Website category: phone
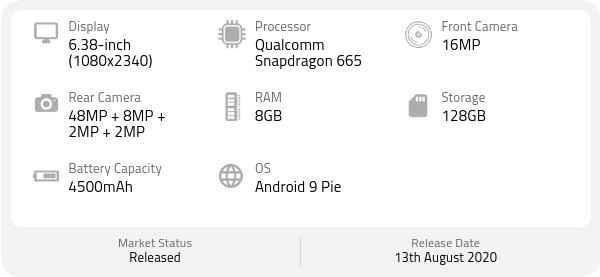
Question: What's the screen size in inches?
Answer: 6.38-inch

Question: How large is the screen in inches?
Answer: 6.38-inch

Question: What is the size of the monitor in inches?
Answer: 6.38-inch

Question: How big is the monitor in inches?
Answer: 6.38-inch

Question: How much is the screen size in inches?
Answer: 6.38-inch

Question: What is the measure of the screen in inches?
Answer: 6.38-inch

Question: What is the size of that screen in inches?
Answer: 6.38-inch

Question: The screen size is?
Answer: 6.38-inch

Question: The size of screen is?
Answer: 6.38-inch

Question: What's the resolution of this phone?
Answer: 1080x2340

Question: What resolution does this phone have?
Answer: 1080x2340

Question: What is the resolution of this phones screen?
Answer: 1080x2340

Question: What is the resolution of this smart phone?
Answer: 1080x2340

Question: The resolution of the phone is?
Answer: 1080x2340

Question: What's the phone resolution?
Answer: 1080x2340

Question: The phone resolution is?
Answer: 1080x2340

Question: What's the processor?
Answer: Qualcomm Snapdragon 665

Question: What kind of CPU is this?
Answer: Qualcomm Snapdragon 665

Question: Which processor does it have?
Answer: Qualcomm Snapdragon 665

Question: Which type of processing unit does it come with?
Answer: Qualcomm Snapdragon 665

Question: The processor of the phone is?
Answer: Qualcomm Snapdragon 665

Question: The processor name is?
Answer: Qualcomm Snapdragon 665

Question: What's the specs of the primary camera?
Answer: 48MP + 8MP + 2MP + 2MP

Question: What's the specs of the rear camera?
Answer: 48MP + 8MP + 2MP + 2MP

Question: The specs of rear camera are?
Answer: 48MP + 8MP + 2MP + 2MP

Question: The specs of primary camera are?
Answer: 48MP + 8MP + 2MP + 2MP

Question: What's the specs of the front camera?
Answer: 16MP

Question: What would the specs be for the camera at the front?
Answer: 16MP

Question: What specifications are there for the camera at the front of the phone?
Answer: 16MP

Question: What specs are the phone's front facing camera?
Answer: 16MP

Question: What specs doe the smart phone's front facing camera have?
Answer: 16MP

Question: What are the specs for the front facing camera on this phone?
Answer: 16MP

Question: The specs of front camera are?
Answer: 16MP

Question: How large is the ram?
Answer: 8GB

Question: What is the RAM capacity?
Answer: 8GB

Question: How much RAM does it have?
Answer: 8GB

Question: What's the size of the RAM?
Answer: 8GB

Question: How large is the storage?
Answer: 128GB

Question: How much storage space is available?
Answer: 128GB

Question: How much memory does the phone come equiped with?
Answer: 128GB

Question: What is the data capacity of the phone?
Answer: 128GB

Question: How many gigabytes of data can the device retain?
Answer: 128GB

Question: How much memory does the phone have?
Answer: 128GB

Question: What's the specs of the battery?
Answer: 4500mAh

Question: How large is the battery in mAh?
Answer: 4500mAh

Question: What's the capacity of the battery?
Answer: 4500mAh

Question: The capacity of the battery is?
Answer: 4500mAh

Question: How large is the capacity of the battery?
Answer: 4500mAh

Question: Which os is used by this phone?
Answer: Android 9 Pie

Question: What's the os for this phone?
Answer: Android 9 Pie

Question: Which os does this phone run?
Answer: Android 9 Pie

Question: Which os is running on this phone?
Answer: Android 9 Pie

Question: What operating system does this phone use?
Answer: Android 9 Pie

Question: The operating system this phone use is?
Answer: Android 9 Pie

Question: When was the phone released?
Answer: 13th August 2020

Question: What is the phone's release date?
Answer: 13th August 2020

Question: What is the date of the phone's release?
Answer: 13th August 2020

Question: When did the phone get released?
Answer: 13th August 2020

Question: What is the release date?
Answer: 13th August 2020

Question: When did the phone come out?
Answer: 13th August 2020

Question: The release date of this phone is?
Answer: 13th August 2020